Question:
I upgraded to Flutter. The problem continues
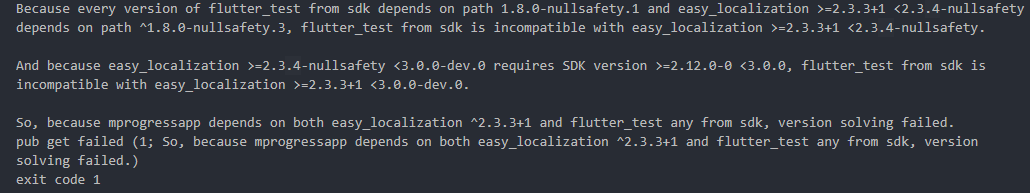
Answer: add this lines below your dependencies to your pubspec.yaml:
'''
dependency_overrides:
path: ^1.8.0-nullsafety.1
'''